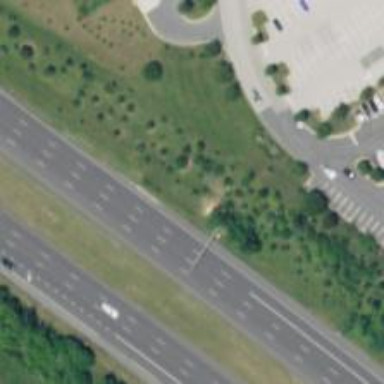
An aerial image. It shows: This image shows trunk highway that functions as expressway.